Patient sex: M
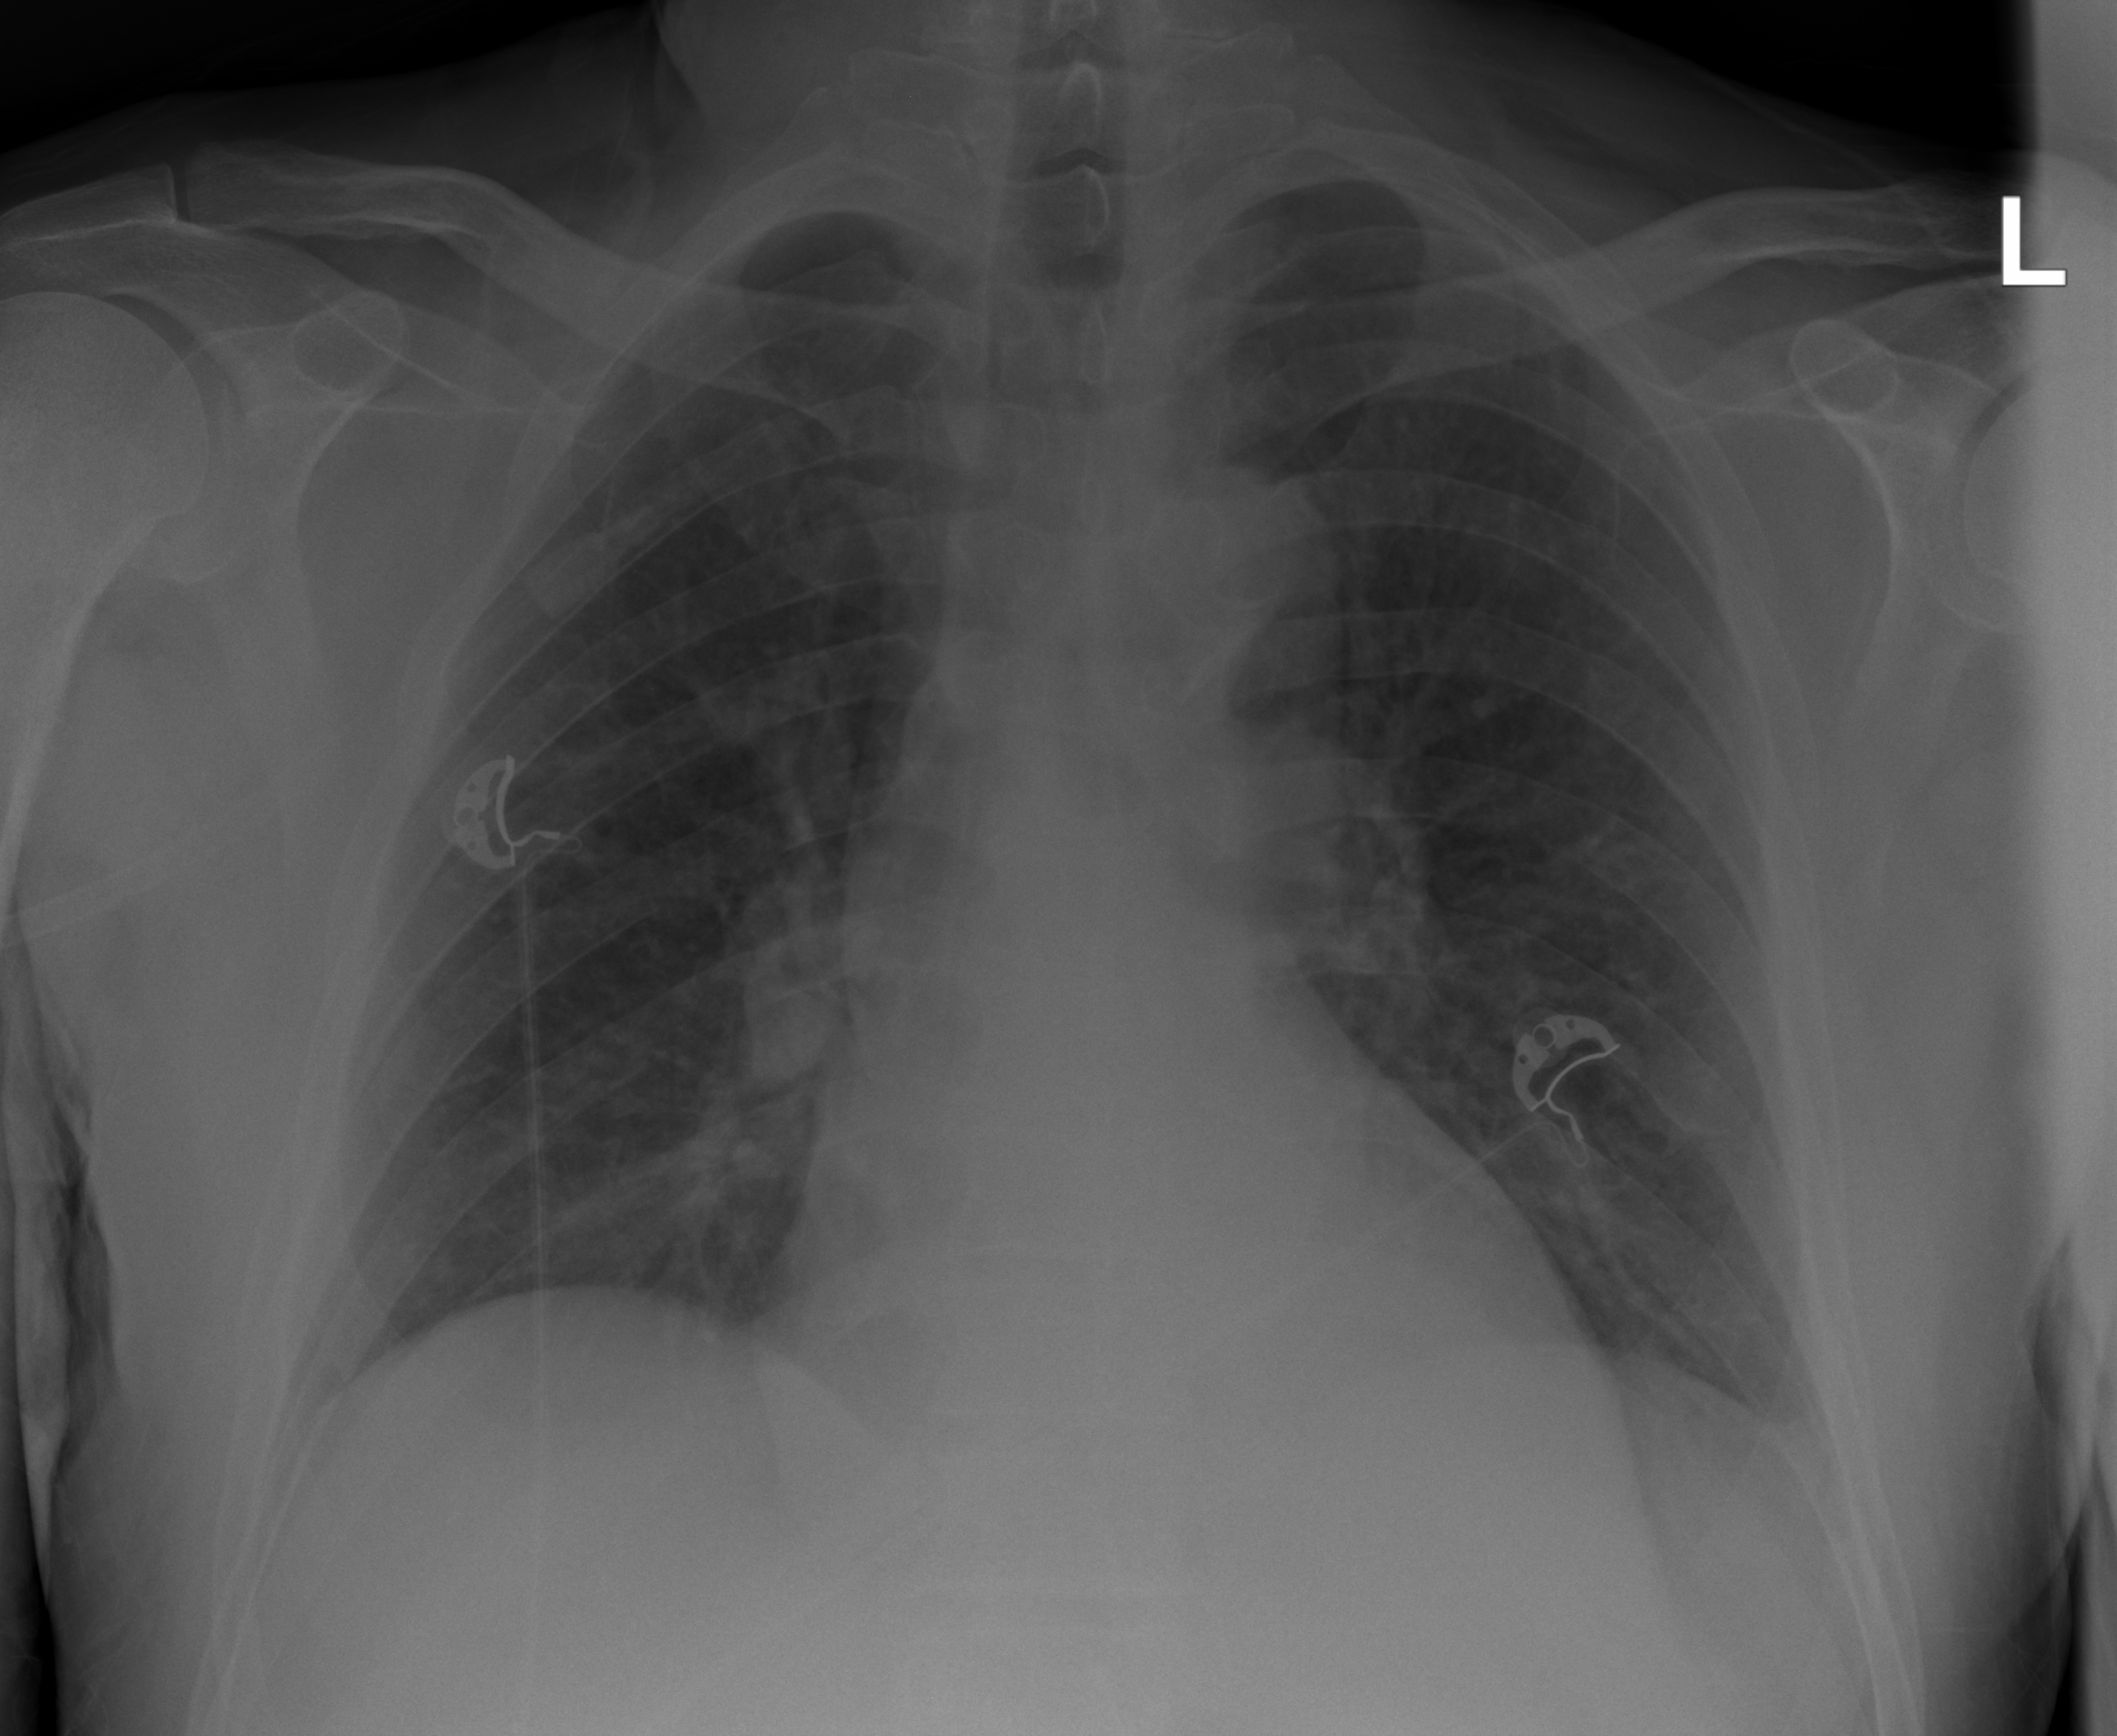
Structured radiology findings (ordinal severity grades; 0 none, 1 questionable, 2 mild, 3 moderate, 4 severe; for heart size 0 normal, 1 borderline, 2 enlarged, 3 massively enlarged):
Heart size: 2
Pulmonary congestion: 1
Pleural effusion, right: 0
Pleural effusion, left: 2
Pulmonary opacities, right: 0
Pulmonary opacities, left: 0
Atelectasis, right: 0
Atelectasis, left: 2